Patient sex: M
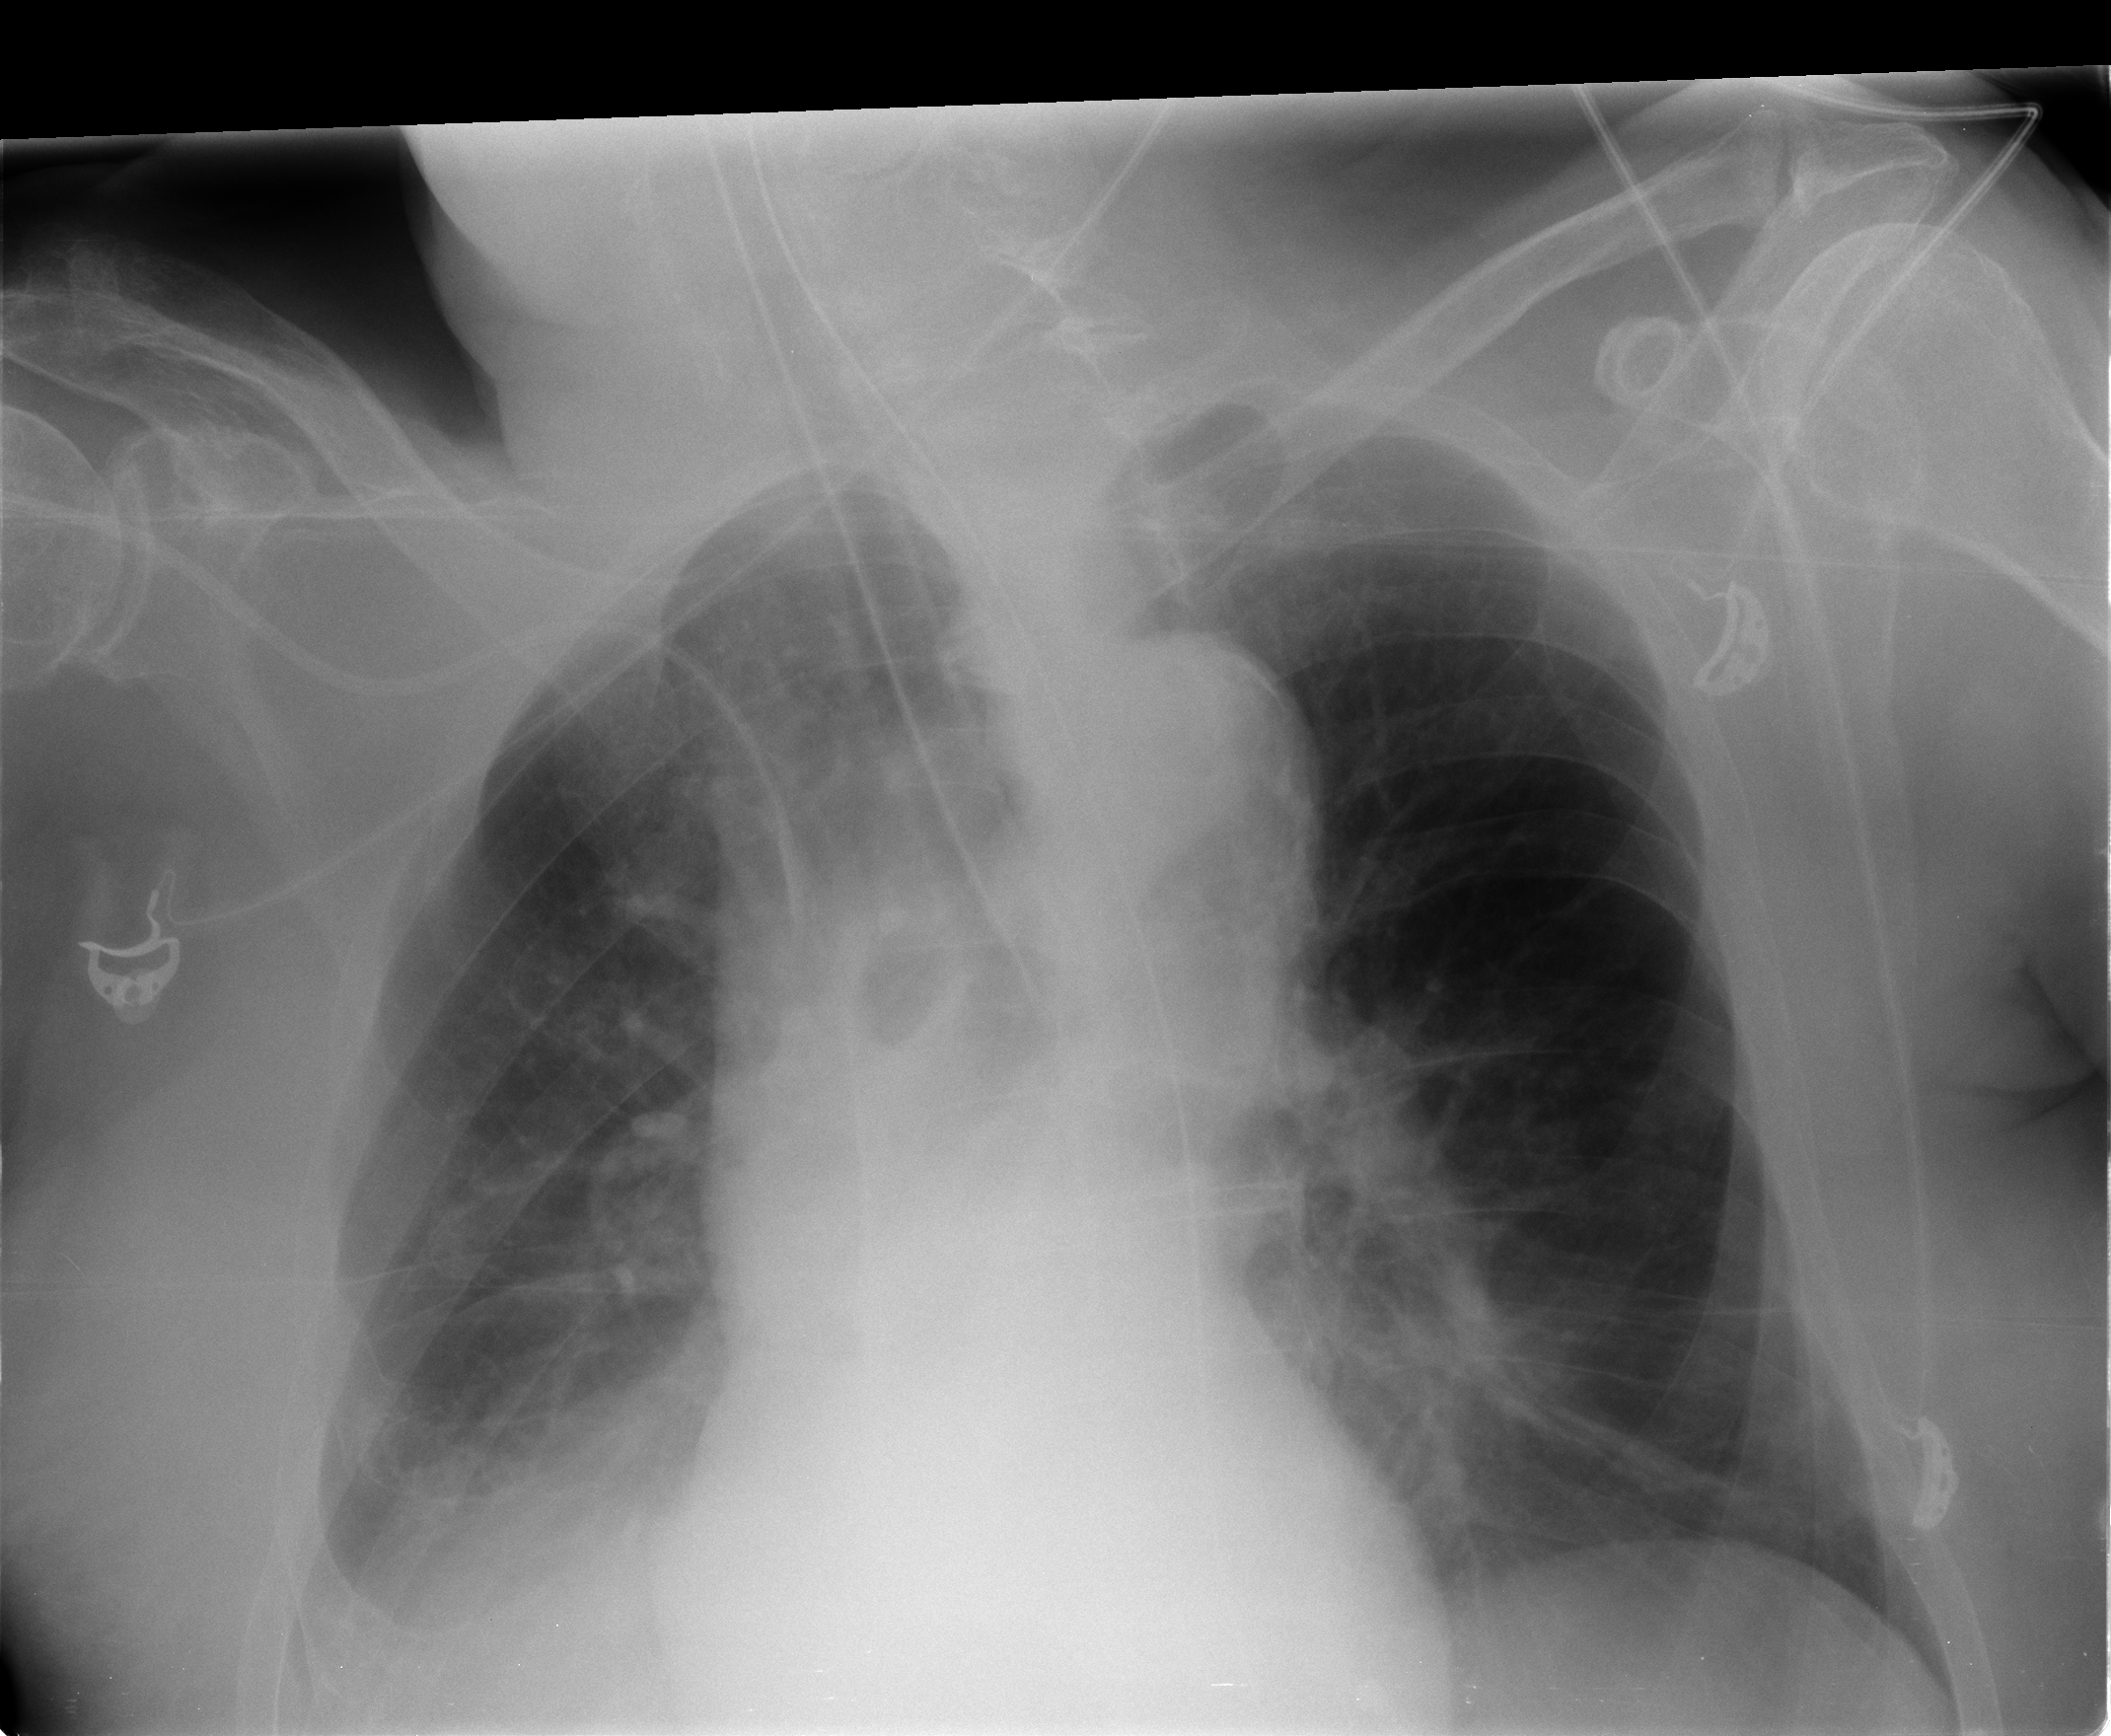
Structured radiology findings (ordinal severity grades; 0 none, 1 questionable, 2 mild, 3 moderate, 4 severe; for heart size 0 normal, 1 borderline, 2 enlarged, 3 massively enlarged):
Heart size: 1
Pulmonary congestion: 0
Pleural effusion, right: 2
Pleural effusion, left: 0
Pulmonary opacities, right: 2
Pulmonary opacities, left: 0
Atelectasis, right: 2
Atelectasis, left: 0